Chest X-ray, PA view. Patient: 64 years old, sex M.
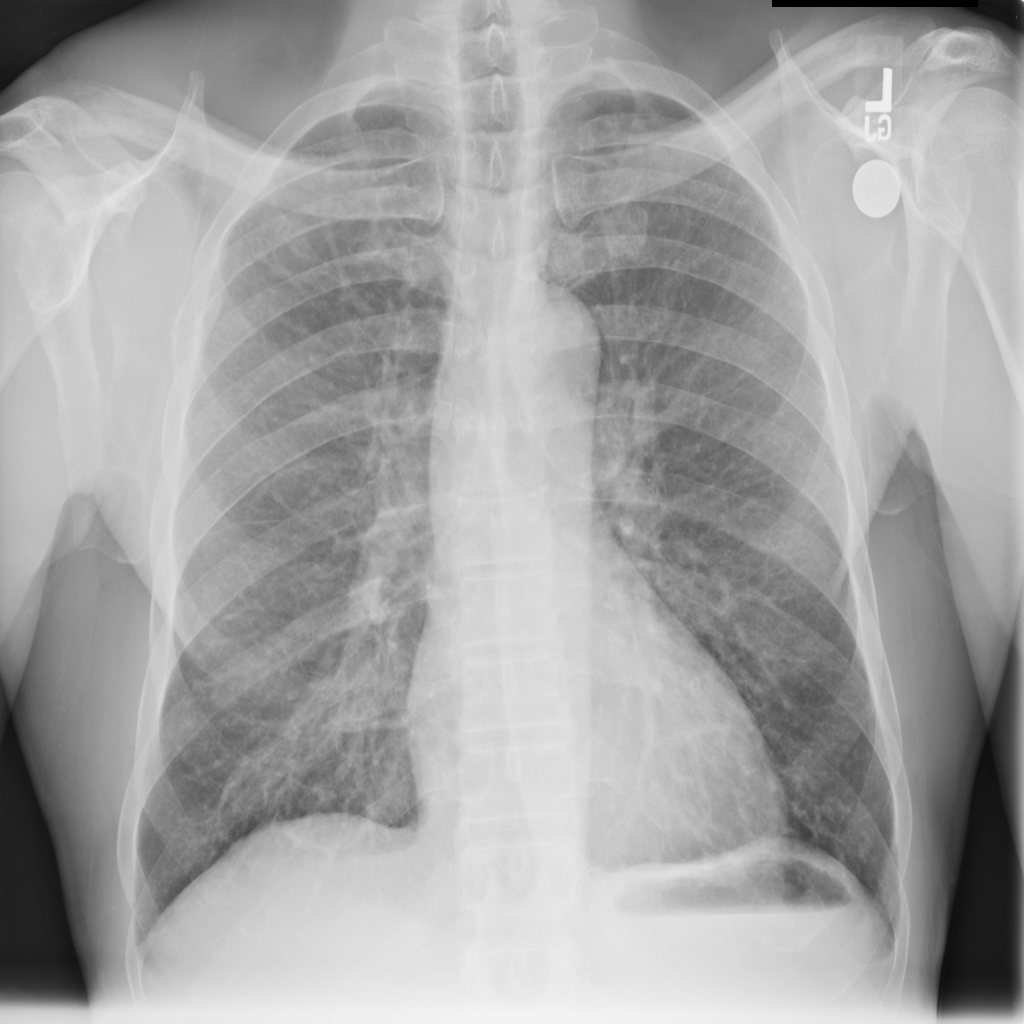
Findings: No Finding